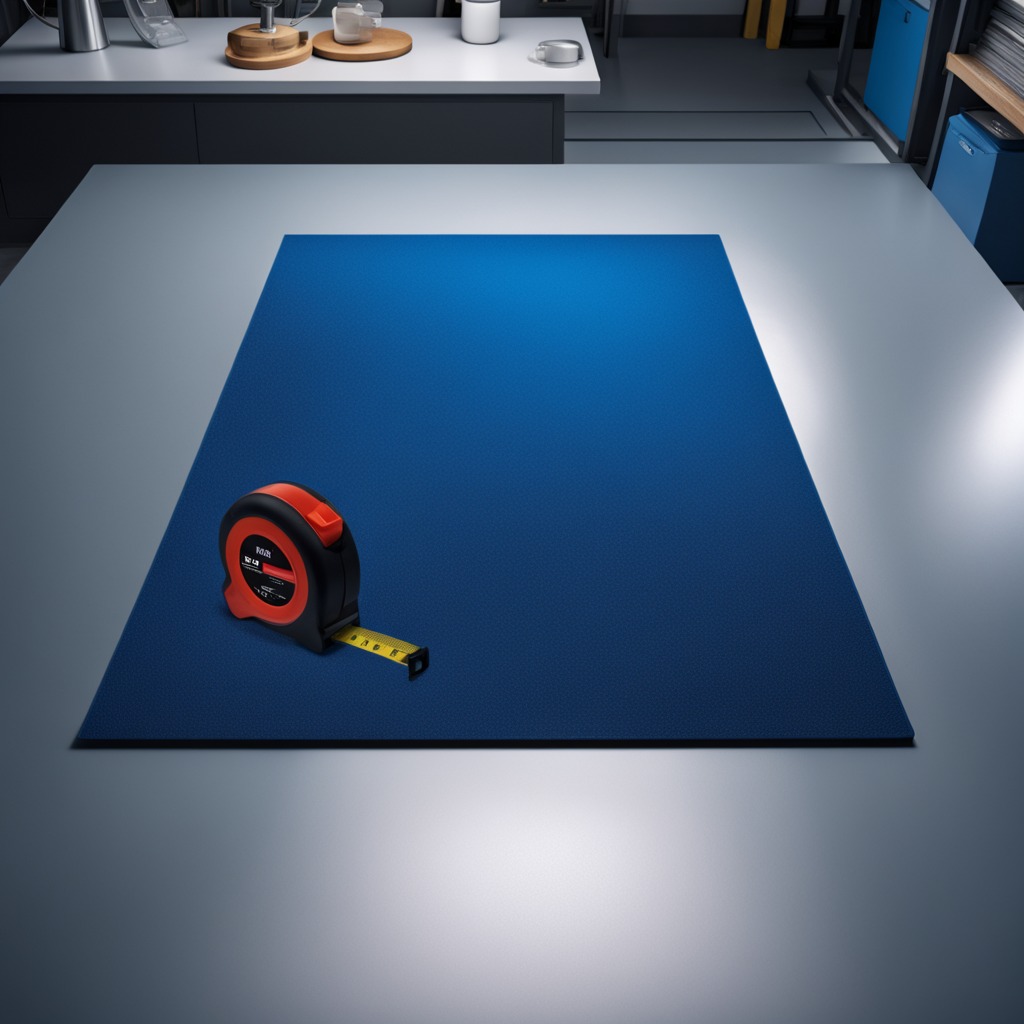
A measuring tape is lying on the clean granite tabletop.